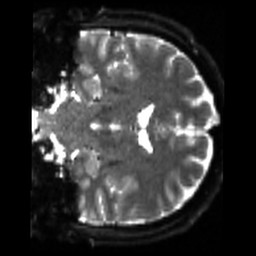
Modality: sbref
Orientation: coronal
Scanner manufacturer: siemens
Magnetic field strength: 3 T
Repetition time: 4 s
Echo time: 0.0594 s